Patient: sex M, age 37
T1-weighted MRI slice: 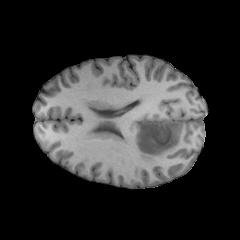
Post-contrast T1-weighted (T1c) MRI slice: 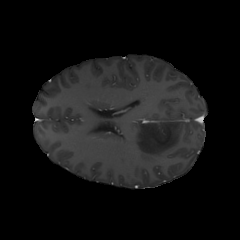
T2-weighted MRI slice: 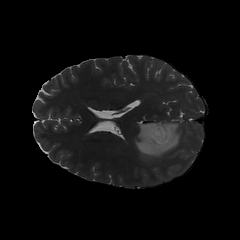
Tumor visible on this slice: yes
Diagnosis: Astrocytoma, IDH-mutant
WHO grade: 2